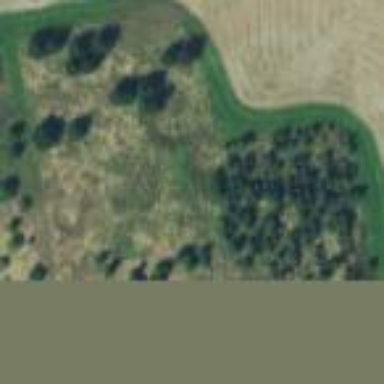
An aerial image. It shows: Farmland with trees as crops.